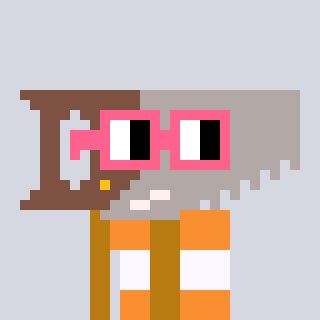
a pixel art character with square pink glasses, a saw-shaped head and a gold-colored body on a cool background